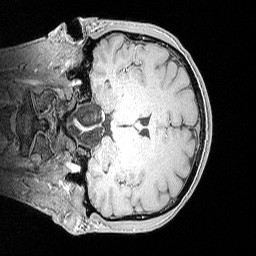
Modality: MP2RAGE
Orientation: coronal
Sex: male
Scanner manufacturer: siemens
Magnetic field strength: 3 T
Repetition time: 5 s
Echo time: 0.00292 s